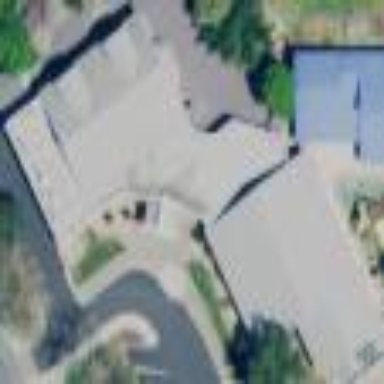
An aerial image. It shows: Community center building.